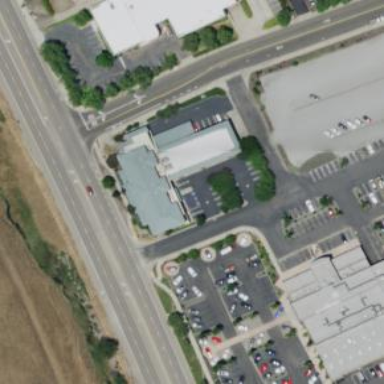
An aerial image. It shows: Commercial building.